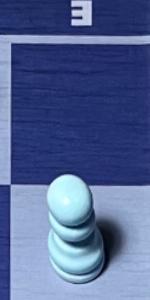
Label: Pawn_White